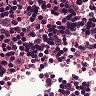
Metastatic tissue present: yes